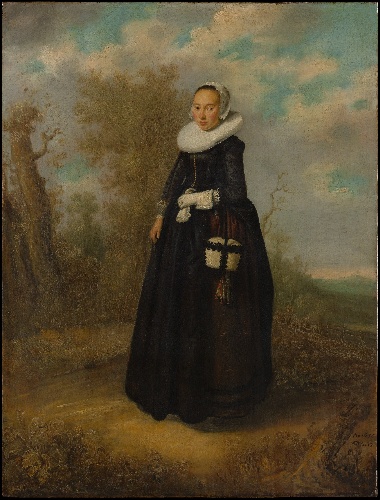
Title: A Young Woman in a Landscape
Artist: Dutch Painter
Artist bio: dated 1636
Object type: Painting
Classification: Paintings
Medium: Oil on wood
Dimensions: 26 x 19 7/8 in. (66 x 50.5 cm)
Department: European Paintings
Credit line: The Friedsam Collection, Bequest of Michael Friedsam, 1931
Accession year: 1932
Repository: Metropolitan Museum of Art, New York, NY
Tags: Portraits|Women|Landscapes